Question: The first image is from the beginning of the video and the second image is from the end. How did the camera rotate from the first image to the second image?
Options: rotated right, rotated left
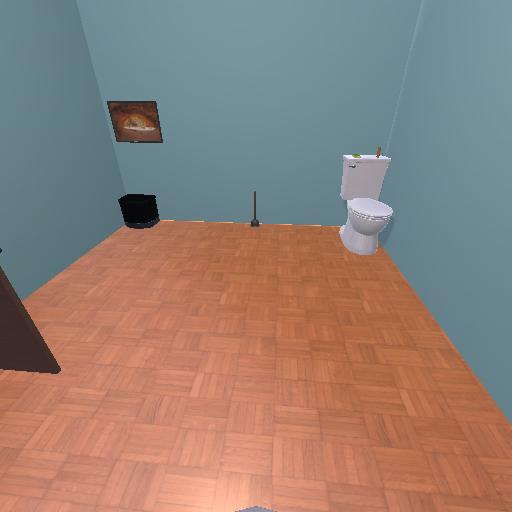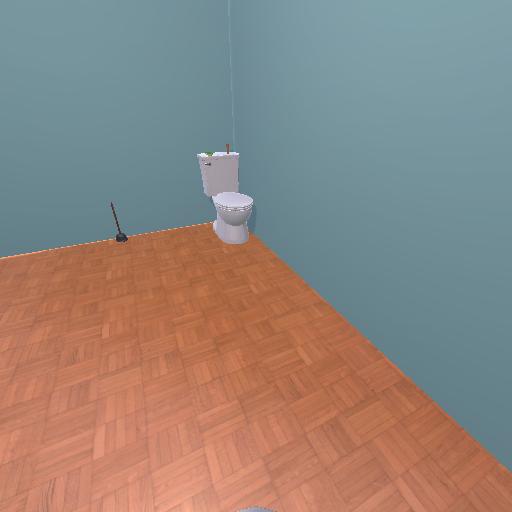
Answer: rotated right